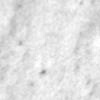
Label: no_change